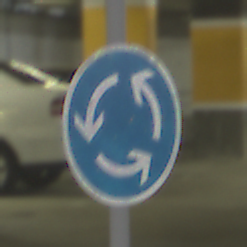
Verkehrszeichen: Kreisverkehr
Umgebung: Indoor, Special
Tageszeit: NotSpecified
Wetter: NotSpecified
Licht: Artificial
Jahreszeit: NotSpecified
Kontrast: HighContrast